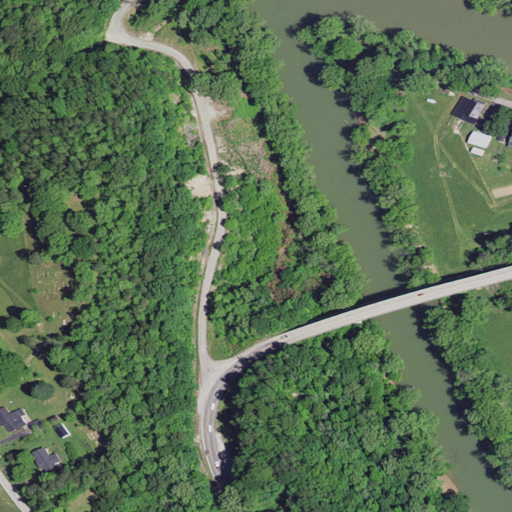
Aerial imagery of valley in Kentucky named Mulberry Hollow Valley containing deciduous forest, low intensity development, open water, open development, medium intensity development, pasture, grassland, mixed forest, and high intensity development